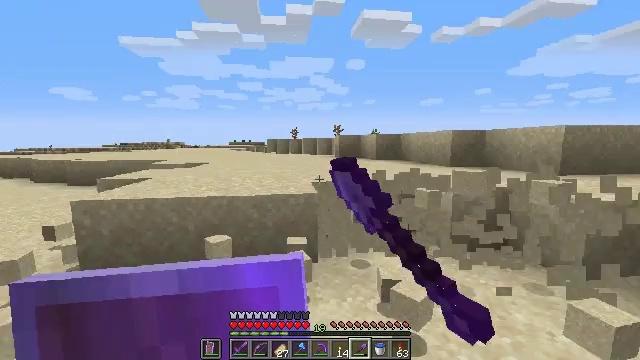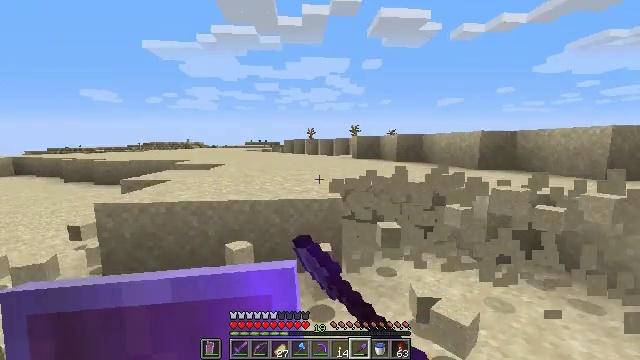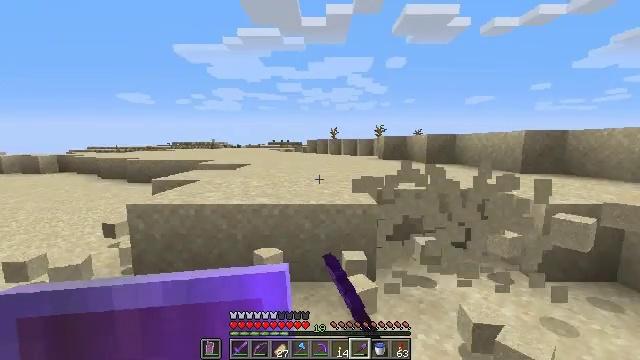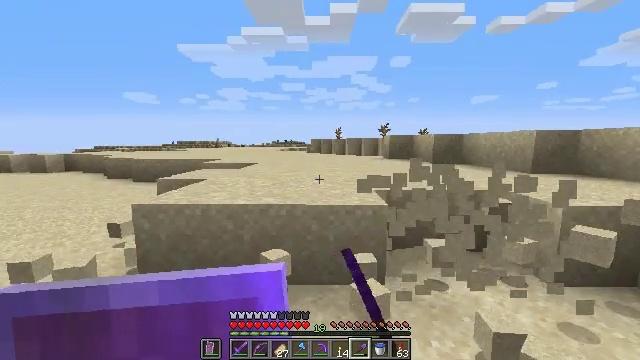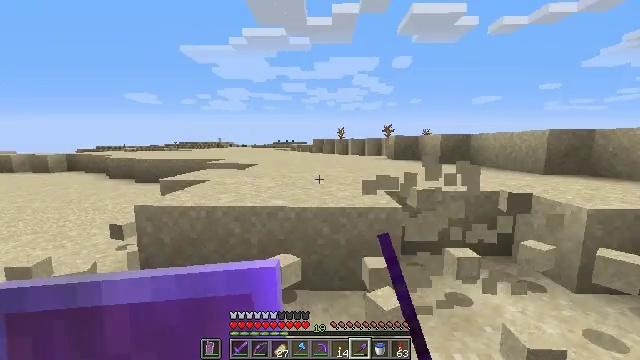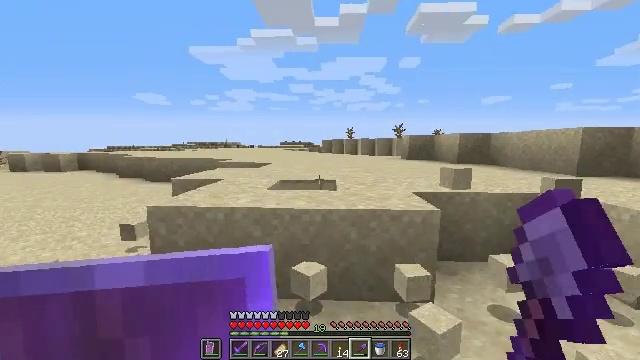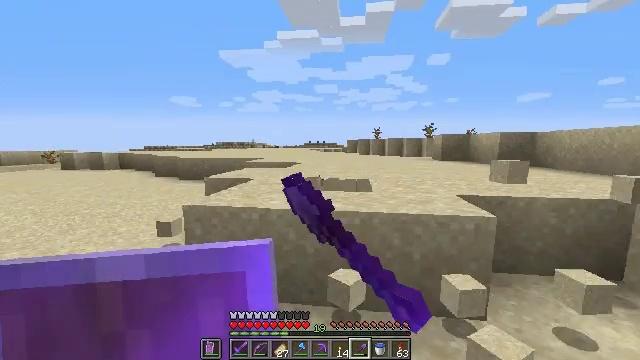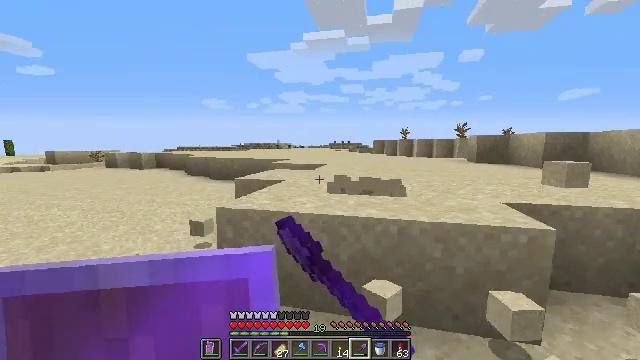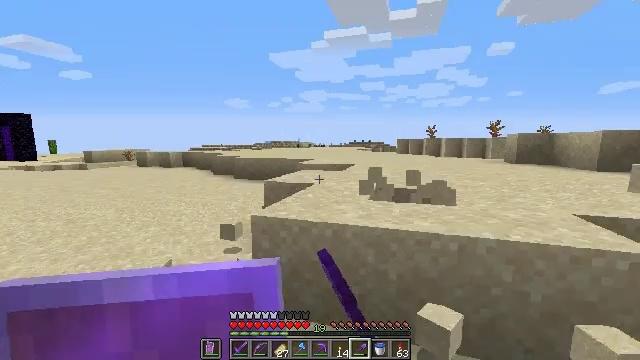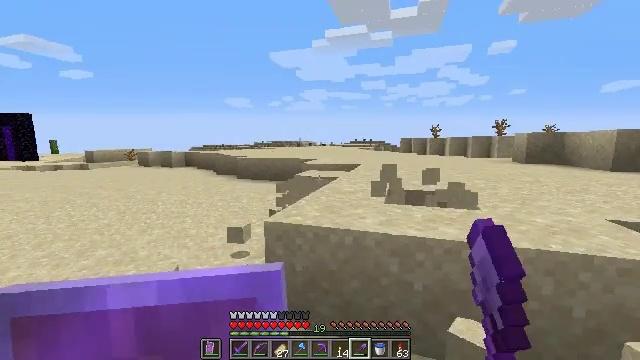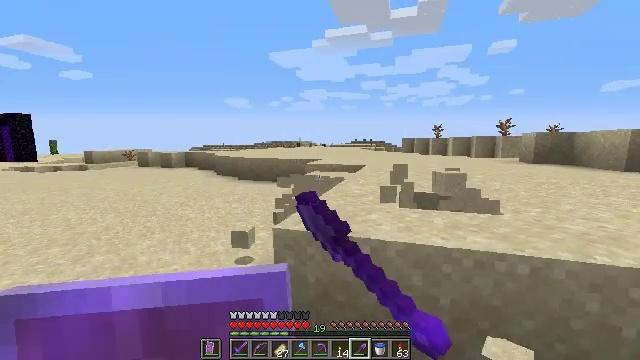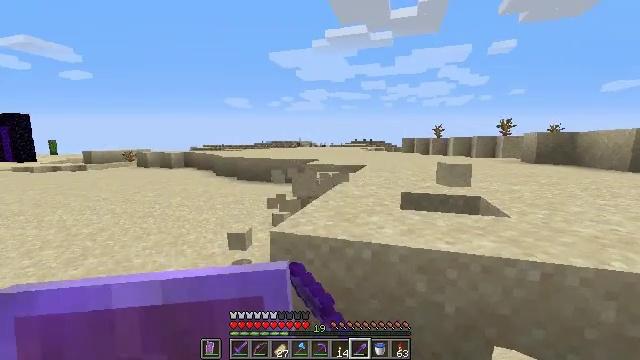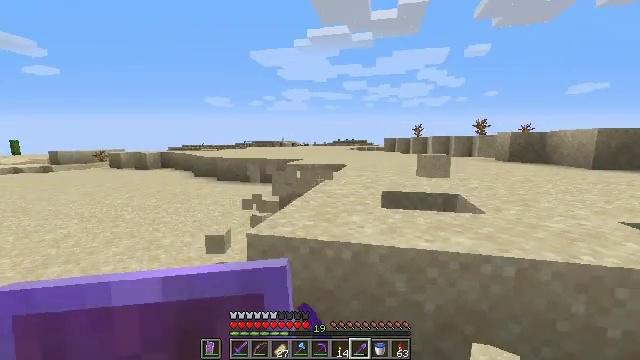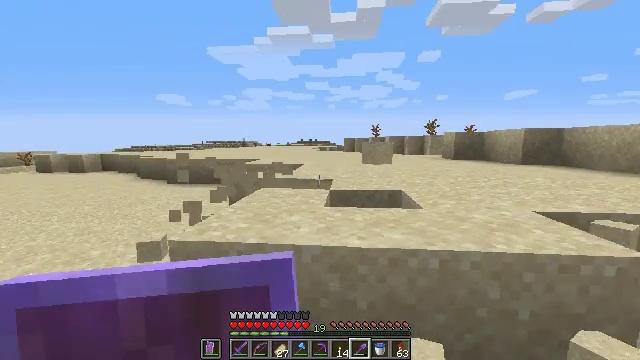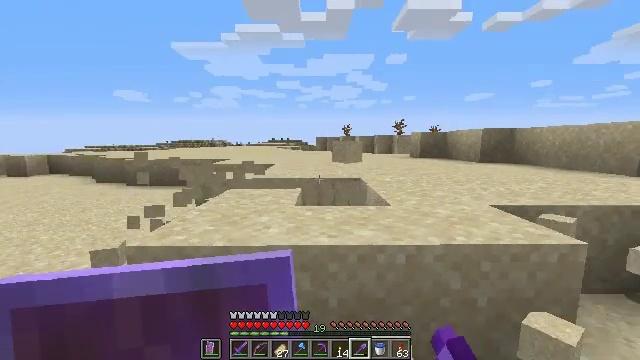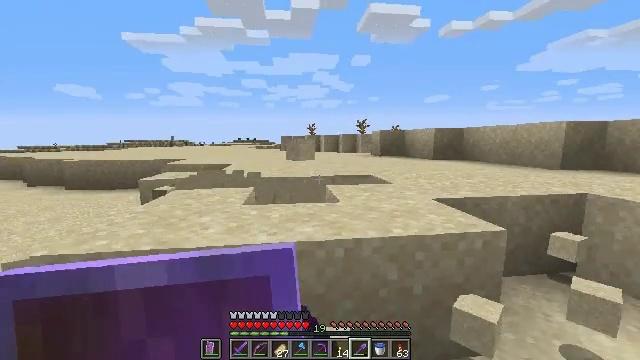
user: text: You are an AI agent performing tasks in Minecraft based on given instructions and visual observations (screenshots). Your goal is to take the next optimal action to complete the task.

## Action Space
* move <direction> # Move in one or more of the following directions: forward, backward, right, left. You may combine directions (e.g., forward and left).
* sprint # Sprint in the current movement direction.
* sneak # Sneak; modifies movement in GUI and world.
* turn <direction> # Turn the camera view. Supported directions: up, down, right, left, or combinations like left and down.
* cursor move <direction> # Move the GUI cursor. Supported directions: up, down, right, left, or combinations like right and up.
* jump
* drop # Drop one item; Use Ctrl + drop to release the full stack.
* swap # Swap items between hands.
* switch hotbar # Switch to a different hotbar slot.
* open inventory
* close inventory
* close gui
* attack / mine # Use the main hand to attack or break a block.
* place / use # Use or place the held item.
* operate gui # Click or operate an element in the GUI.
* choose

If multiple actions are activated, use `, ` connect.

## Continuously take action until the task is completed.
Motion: motion action
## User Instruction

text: Attack the ground to gather sand.
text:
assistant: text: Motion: move forward and move left, turn left, attack / mine
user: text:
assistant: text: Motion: move forward and move left, turn left, attack / mine
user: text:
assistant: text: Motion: move forward and move left, attack / mine
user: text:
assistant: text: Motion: move forward and move left, attack / mine
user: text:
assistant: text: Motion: move forward and move left, turn left, attack / mine
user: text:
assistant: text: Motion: move forward and move left, turn left, attack / mine
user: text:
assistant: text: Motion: move forward and move left, turn left, attack / mine
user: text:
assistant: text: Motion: move forward and move left, turn left, attack / mine
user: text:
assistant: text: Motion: move forward and move left, attack / mine
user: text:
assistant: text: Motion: move forward and move left, attack / mine
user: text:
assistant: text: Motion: move right, attack / mine
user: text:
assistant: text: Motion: move right, turn right, attack / mine
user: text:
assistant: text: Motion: move right, turn right, attack / mine
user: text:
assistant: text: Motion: move right, turn right, attack / mine
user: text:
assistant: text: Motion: move back and move right, turn right, attack / mine
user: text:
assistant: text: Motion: move back and move right, turn right, attack / mine
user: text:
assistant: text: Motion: move back and move right, turn right, attack / mine
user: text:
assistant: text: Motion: move back, turn right, attack / mine
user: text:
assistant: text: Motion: move back, turn right, attack / mine
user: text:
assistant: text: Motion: move back, turn right, attack / mine
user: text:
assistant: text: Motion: move back, attack / mine
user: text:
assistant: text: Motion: move back and move left, attack / mine
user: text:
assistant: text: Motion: move back and move left, turn left and up, attack / mine
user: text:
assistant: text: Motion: move back and move left, turn left, attack / mine
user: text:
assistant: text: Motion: move left, turn left, attack / mine
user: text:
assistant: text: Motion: move left, turn left, attack / mine
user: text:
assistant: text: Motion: move forward and move left, turn left, attack / mine
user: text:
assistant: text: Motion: move forward and move left, turn left, attack / mine
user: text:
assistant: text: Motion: move forward and move left, turn left, attack / mine
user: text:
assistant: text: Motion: move forward and move left, attack / mine